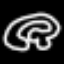
Label: donut